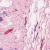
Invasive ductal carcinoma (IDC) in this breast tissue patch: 0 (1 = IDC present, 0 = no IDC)